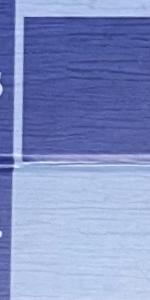
Label: Empty